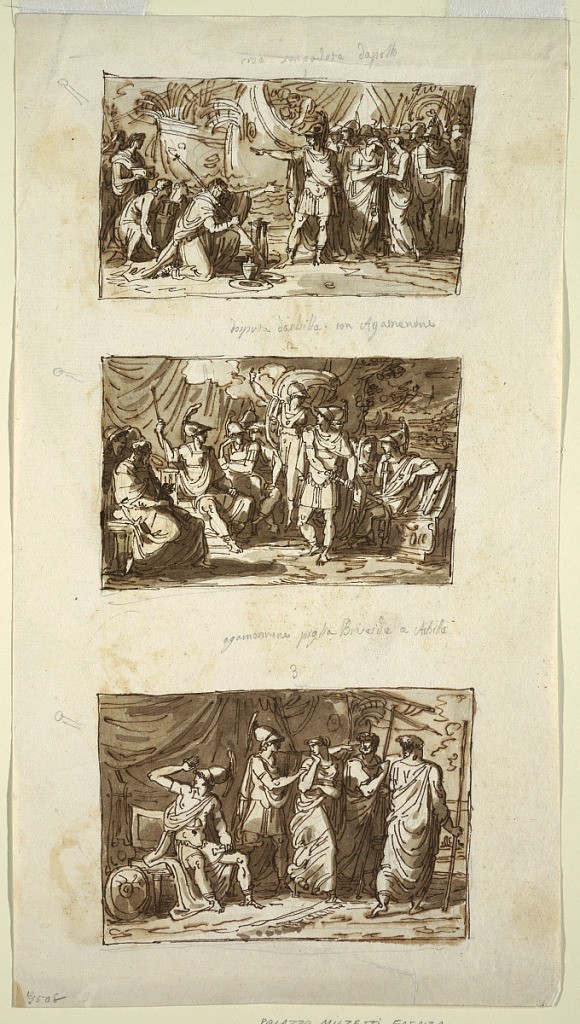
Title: Agamemnon Refuses to Liberate Chryseis; Minerva Appears to Achilles; The Abduction of Briseis: Galerie d'Iliad, Palazzo Milzetti, Faenza
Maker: Felice Giani, Italian, 1758–1823
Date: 1802–05
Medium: Pen and brown ink, brush and gray-brown wash over traces of graphite on white laid paper
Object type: Drawing
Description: In upper drawing, kneeling priest and companions at left; Agamemnon stands with two captive girls at right with ship in background. In center drawing, Achilles calmed by Minerva while draws his sword. In lower drawing, Achilles seated at left while Patroclus asks Briseis to follow two messengers of Agamemnon.